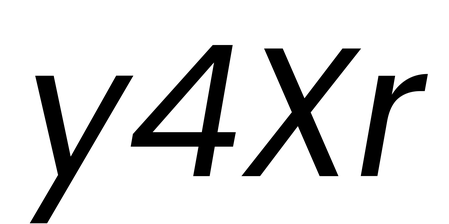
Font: Poppins-Italic